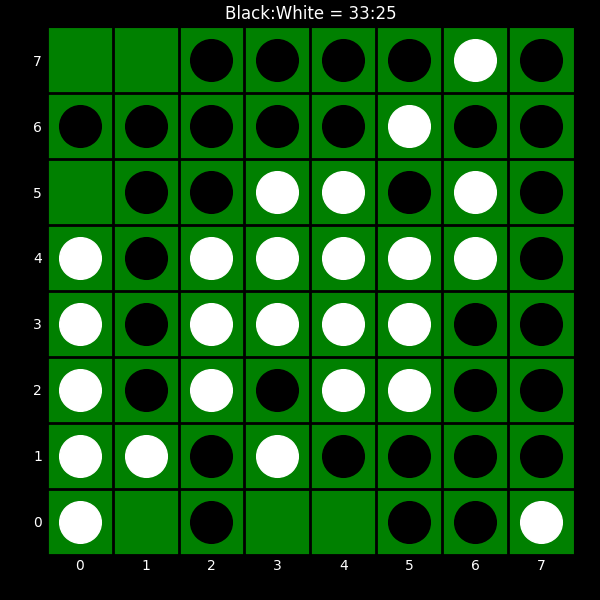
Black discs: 33
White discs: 25